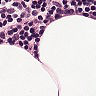
Metastatic tissue present: no